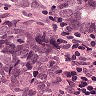
Metastatic tissue present: yes